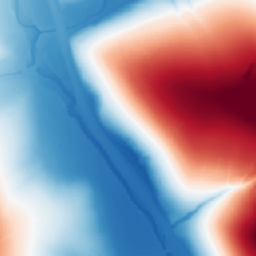
Category: trend_removal
Decomposition family: polynomial
Decomposition parameters: degree: 2
Upsampling method: nearest
Upsampling parameters: scale: 4
Upsampling scale: 4